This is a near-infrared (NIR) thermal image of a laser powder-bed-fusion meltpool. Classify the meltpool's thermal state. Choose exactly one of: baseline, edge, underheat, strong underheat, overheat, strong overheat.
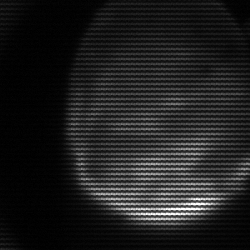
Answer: edge